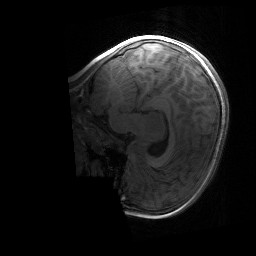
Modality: T1w
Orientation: sagittal
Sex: female
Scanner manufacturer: siemens
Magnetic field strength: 3 T
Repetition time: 1.9 s
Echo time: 0.00243 s